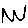
Label: zigzag